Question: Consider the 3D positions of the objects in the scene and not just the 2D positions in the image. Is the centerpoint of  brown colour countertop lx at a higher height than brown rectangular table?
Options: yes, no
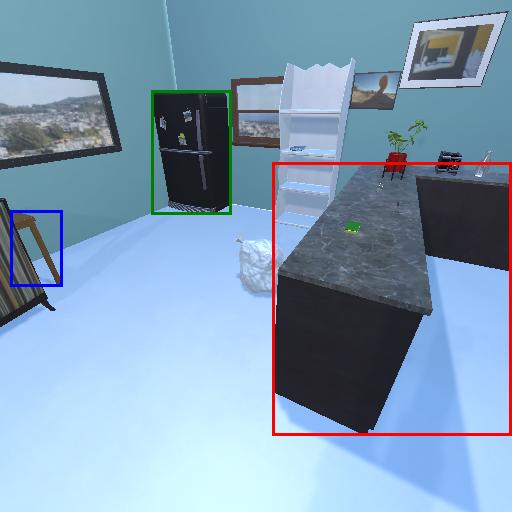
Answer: yes